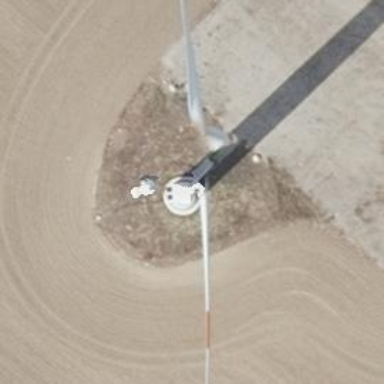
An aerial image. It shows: Wind generator powered by Vestas horizontal axis wind turbine.